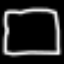
Label: square